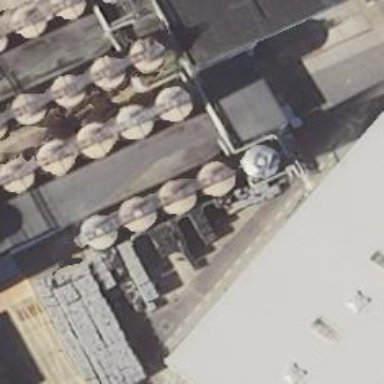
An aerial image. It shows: Storage tank with man-made structure.